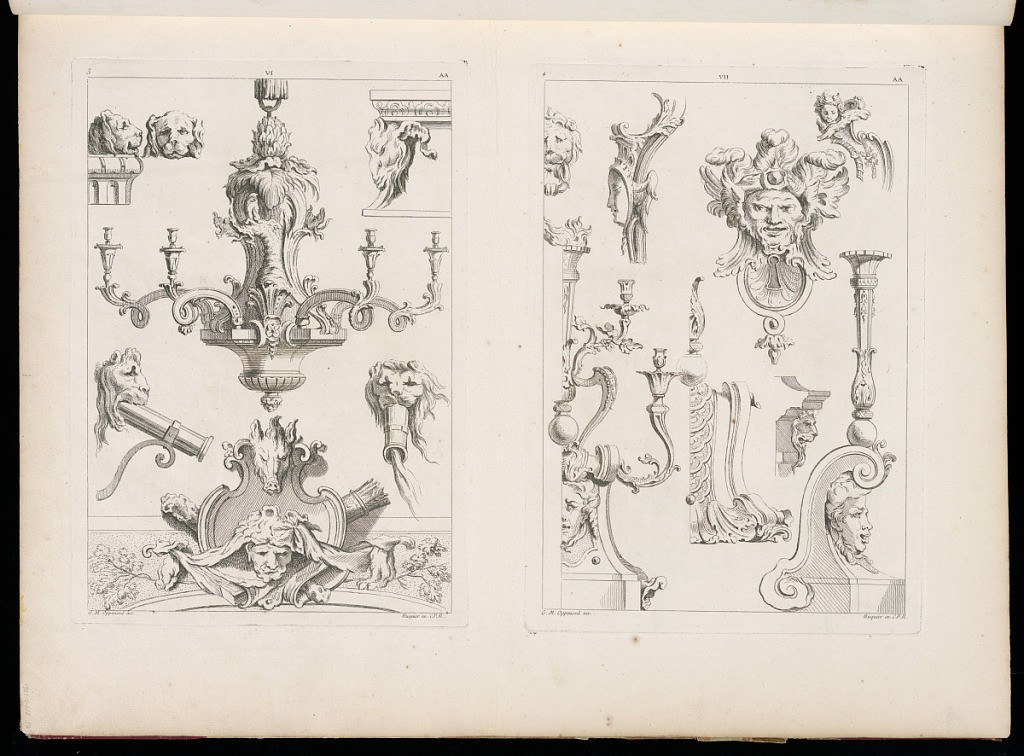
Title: Architectural Ornament Designs
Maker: Gilles-Marie Oppenord, French, 1672–1742
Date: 1749-1761
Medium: Etching and engraving on laid paper
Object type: Bound print
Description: Page with two plates printed next to one another. The left plate features a chandelier with dragons at the center; cornices, lion-headed fountains, and an ornamental clasp at the bottom with a boar head at the top of a cartouche with arrows in a quiver and a club. The right plate features candelabrum, a lock, a door knocker, and table leg decorations, most of which feature mascarons as a decorative element. Both plates are signed and numbered.